Question: I was working on my website application. PHPMyAdmin is working just fine until I restarted my computer. When I tried accessing PHPMyAdmin, I got this error:

I didn't do anything weird before that. I just worked with my codes. I don't know what to do. My codes still work in the browser and it seems like the data are still there. But I can't access PHPMyAdmin.
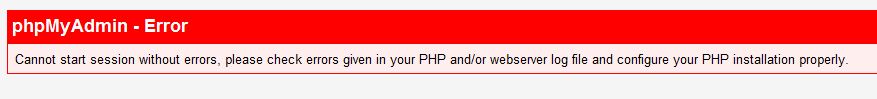
Answer: This can be solve by clear the cookie . To know how to clear cookie check this
<URL> to see and clear cookie